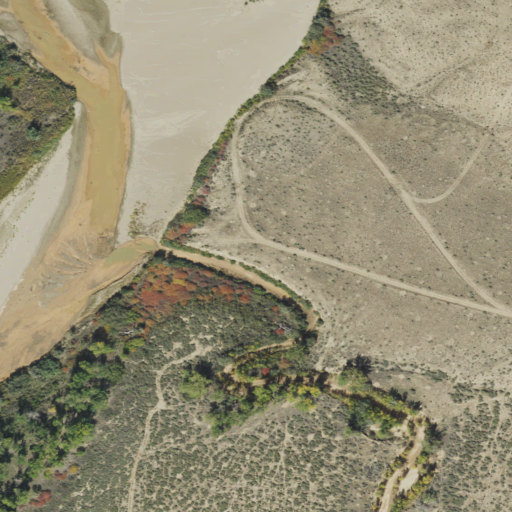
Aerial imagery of valley in Utah named Baser Wash containing shrub, herbaceous wetlands, woody wetlands, open water, barren land, and grassland